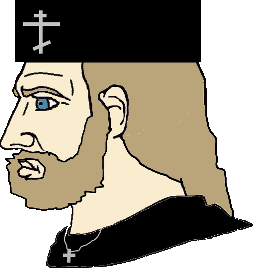
Label: 4_Yes_Chad